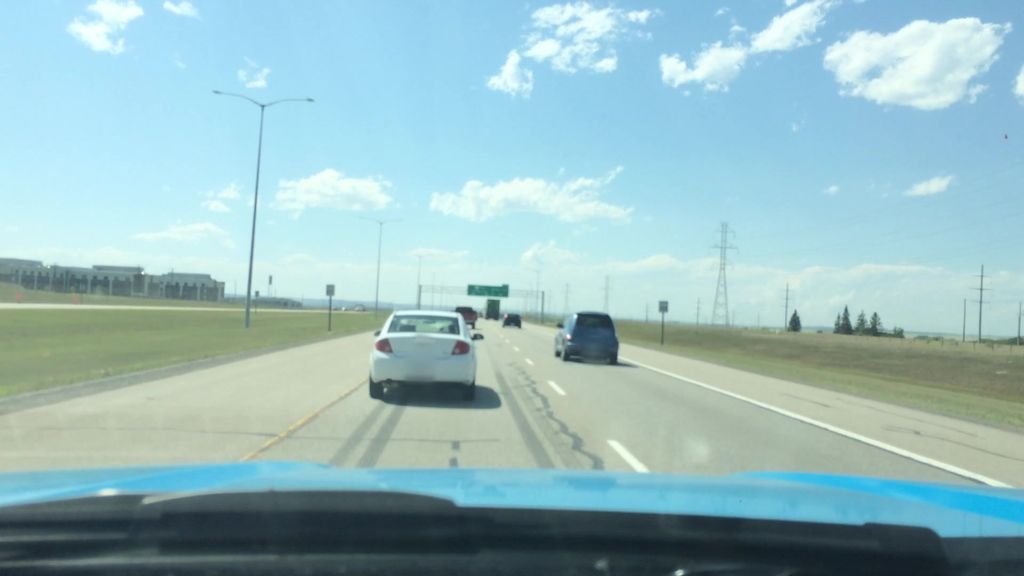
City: calgary